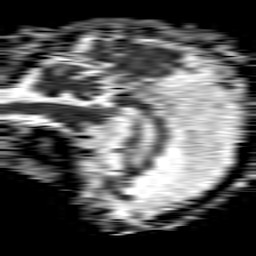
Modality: ADC
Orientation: sagittal
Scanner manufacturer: philips
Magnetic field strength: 1.5 T
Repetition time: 4.6 s
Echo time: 0.08517 s